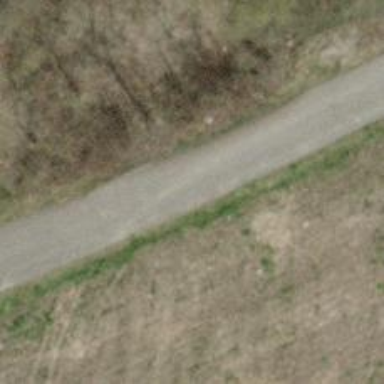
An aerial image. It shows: Asphalt track with grade1 quality. It is designed for agricultural vehicles.